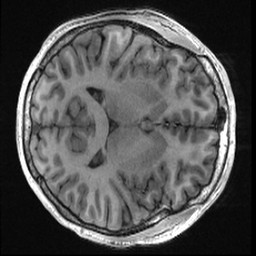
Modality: T1w
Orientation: axial
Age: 20
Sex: male